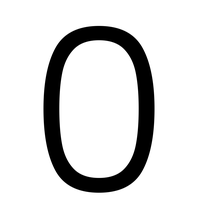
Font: Poppins-Light